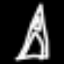
Label: The Eiffel Tower